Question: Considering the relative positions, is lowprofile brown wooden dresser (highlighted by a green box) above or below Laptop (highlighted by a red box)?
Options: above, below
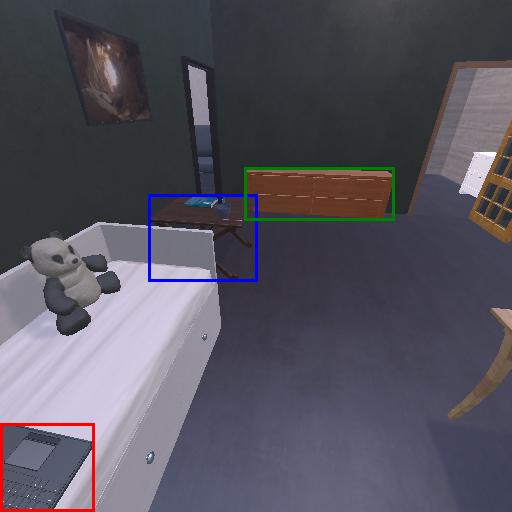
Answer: above